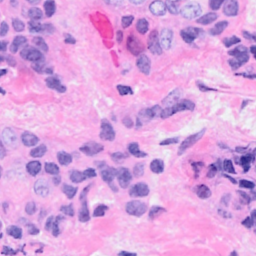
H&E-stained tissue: Breast